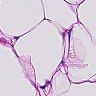
Metastatic tissue present: no